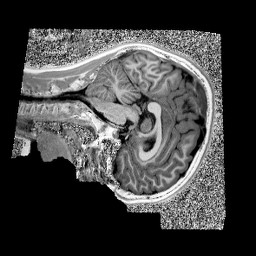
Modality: UNIT1
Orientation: sagittal
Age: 11
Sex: male
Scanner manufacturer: siemens
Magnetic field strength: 3 T
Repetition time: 4 s
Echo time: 0.00303 s